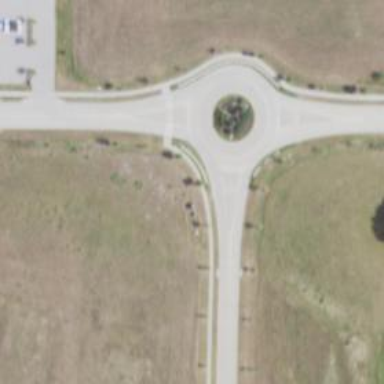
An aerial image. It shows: Unclassified road leading to roundabout junction.